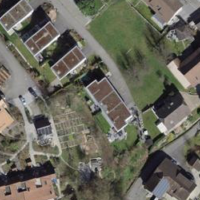
EUNIS habitat code: 54
Species observed at this site:
Aegopodium podagraria